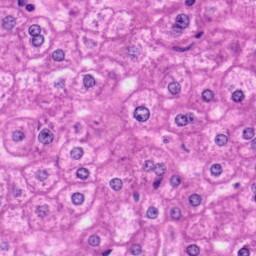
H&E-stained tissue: Liver